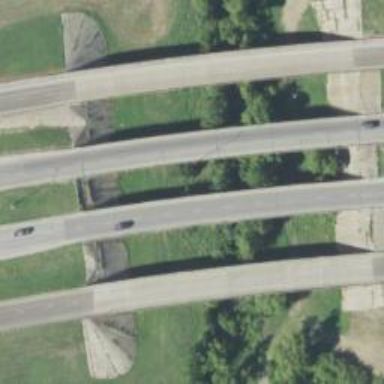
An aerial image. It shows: Motorway bridge.